Question: I actually need to get the .app file of a xcode application. I have tried searching for an answer and I found a similar question in <URL>. I have tried:

after building the application, when I go to my app folder I cannot find the build folder that everyone talks about. I already have the Ad Hoc Distribution Provisioning Profile in order to send the app. I just need to send an app to a friend and I have already created the Ad Hoc Distribution Provisioning Profile. I believe I am just missing the .app file.
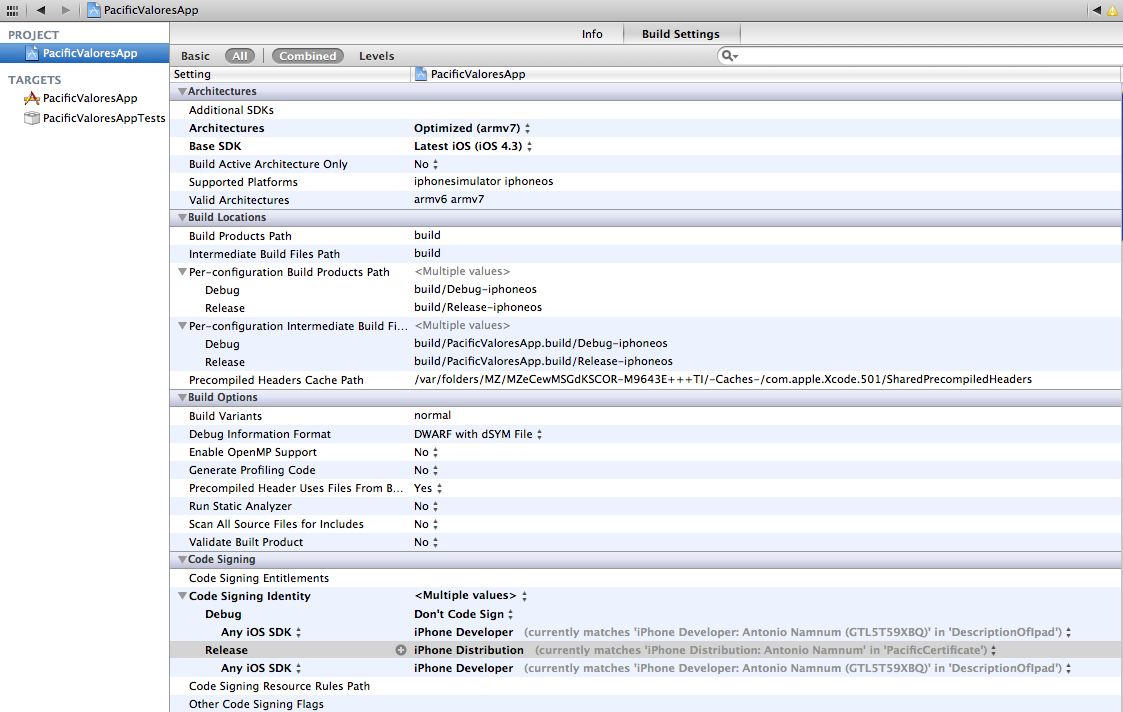
Answer: I found a doc from apple how to do that correctly,
<URL>